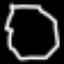
Label: octagon